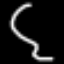
Label: squiggle